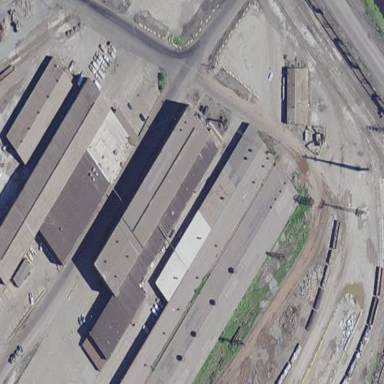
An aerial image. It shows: Industrial building.